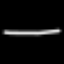
Label: line